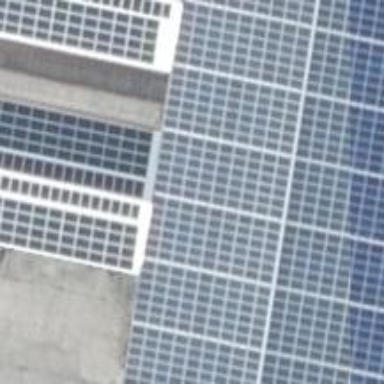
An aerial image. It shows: Solar photovoltaic panel generator producing electricity as small installation.